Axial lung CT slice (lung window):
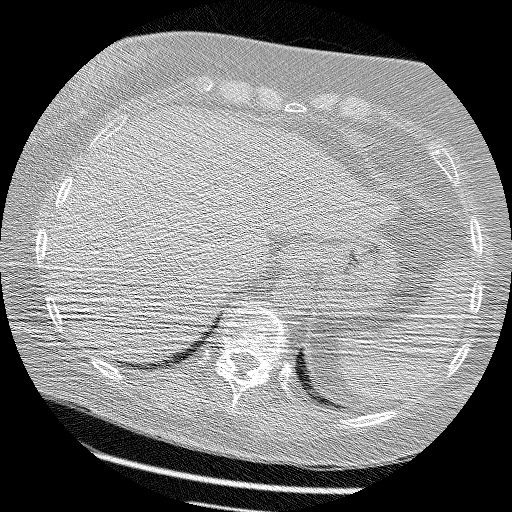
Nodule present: no